Brain MRI, T1c slice (ischemic stroke SPES case)
Modalities acquired: T1c|T2|DWI|CBF|CBV|TTP|Tmax
Volume shape: 96x110x71 voxels, spacing: 2x2x2 mm
Slice 40 of 71
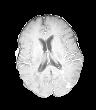
Lesion size: 25016 voxels